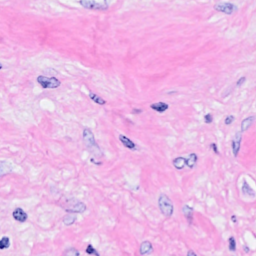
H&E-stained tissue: Breast